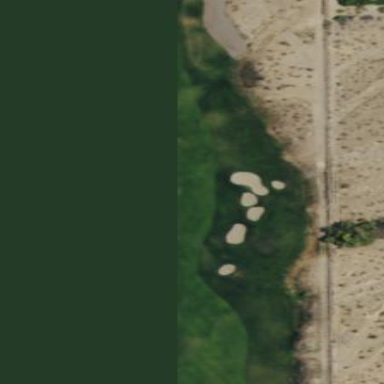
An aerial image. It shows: Golf fairway surrounded by grass.